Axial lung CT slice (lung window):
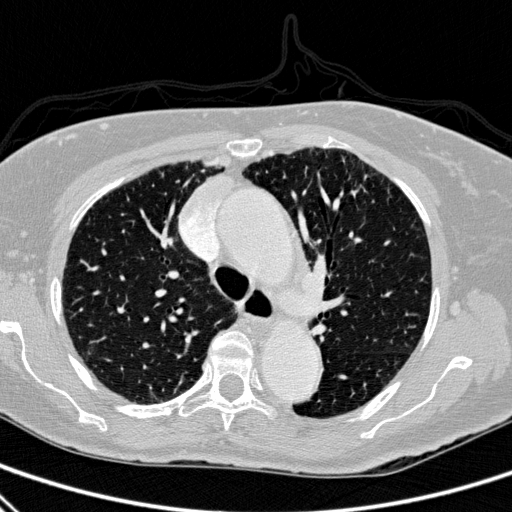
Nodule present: no